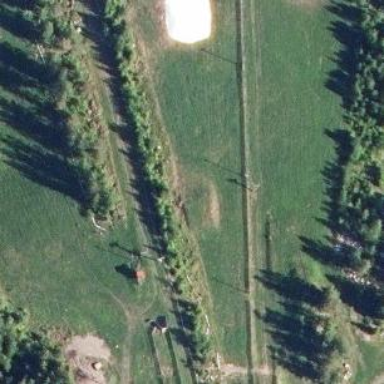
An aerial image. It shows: Path.